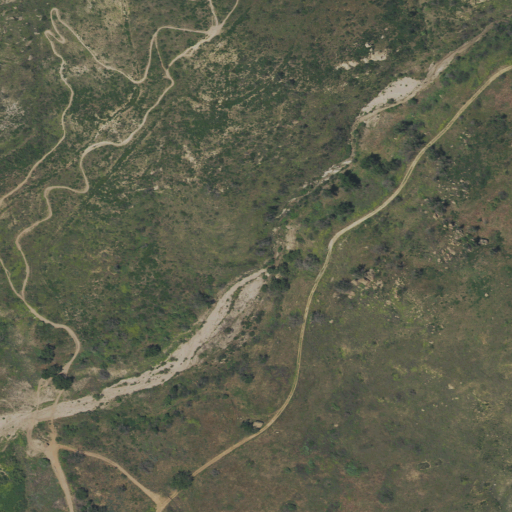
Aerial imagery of valley in California named Weir Canyon containing grassland, shrub, and woody wetlands